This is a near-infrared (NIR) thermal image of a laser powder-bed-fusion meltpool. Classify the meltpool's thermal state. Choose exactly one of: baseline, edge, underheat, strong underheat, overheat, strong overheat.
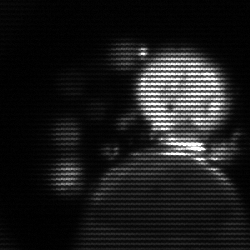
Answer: edge